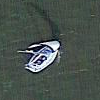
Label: civil